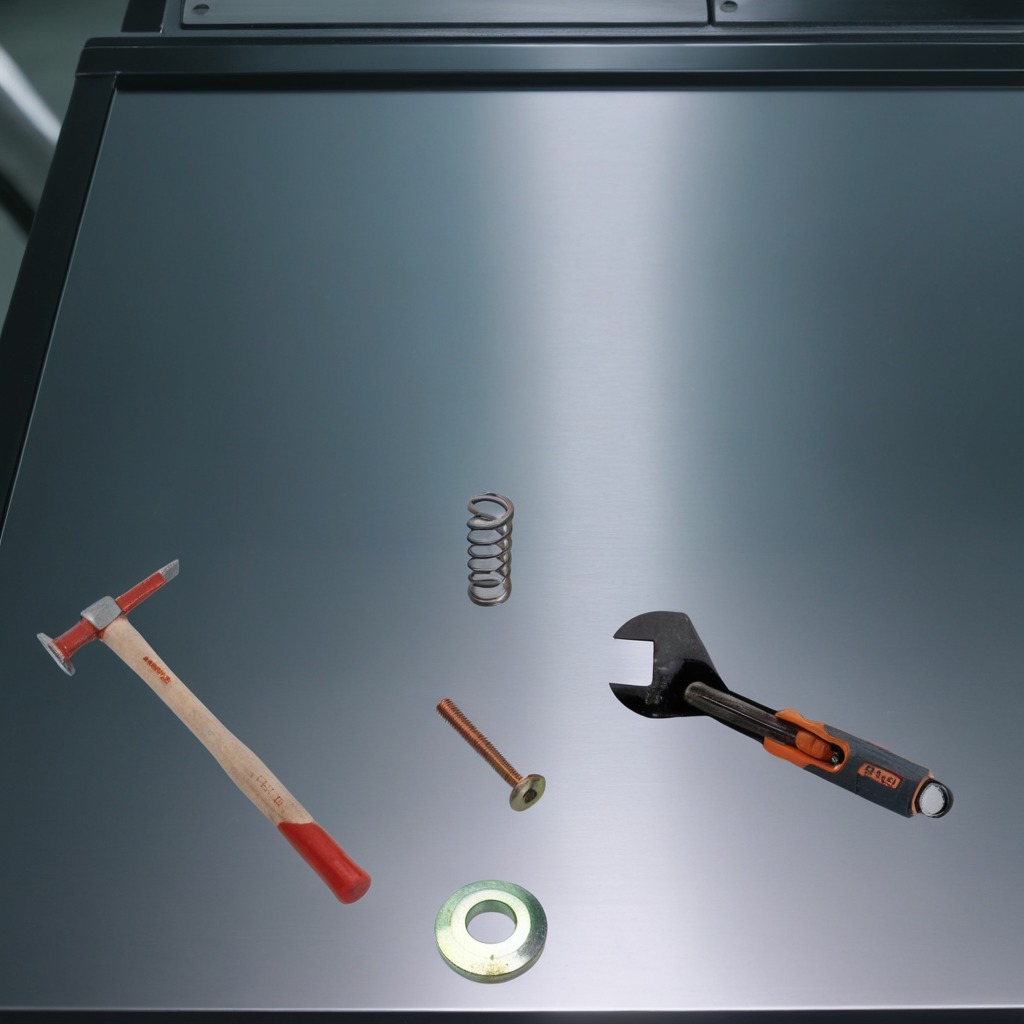
A flat metal washer, a metal machine screw, a hammer, a coiled metal spring, and a wrench are lying on the metal table.